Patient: sex M, age 64
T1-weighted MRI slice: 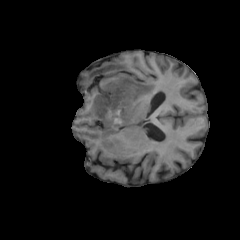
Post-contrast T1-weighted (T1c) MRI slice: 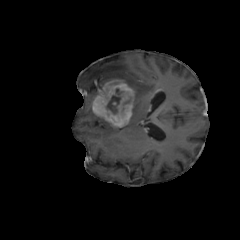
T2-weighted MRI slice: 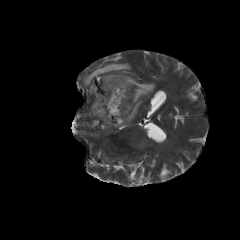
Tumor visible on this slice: yes
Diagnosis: Glioblastoma, IDH-wildtype
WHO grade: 4